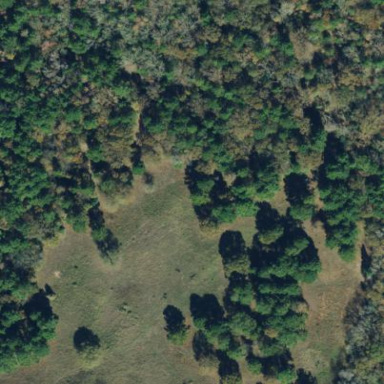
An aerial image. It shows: Evergreen woodland with needle-leaved trees.